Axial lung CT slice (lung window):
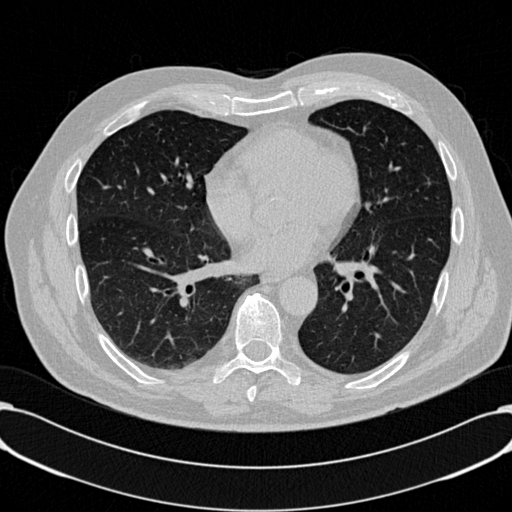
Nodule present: no